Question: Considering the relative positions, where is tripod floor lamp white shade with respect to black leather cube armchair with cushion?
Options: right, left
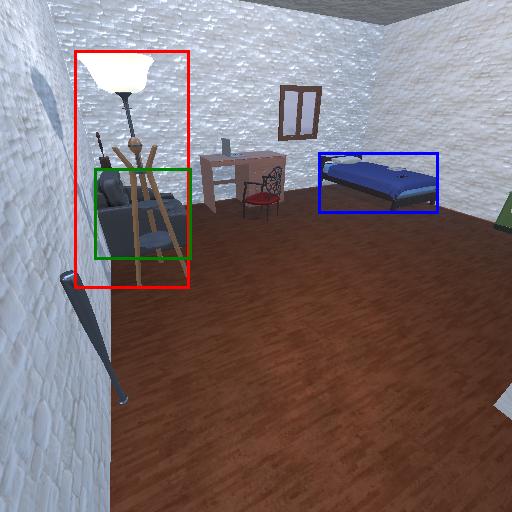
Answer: right